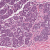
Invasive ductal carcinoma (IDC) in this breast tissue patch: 0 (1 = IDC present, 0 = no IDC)